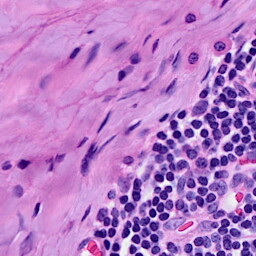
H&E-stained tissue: Breast